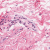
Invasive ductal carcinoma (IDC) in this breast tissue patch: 0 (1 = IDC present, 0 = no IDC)